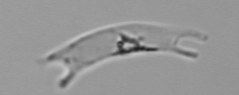
Label: Eucampia